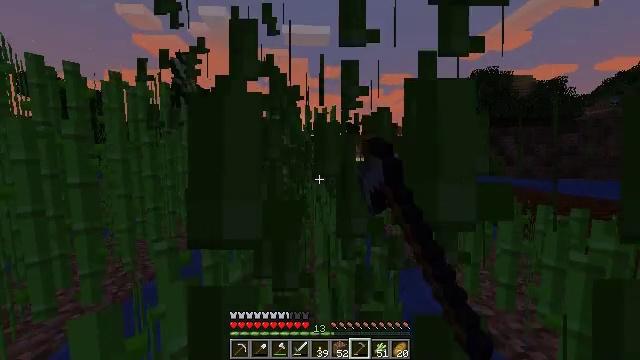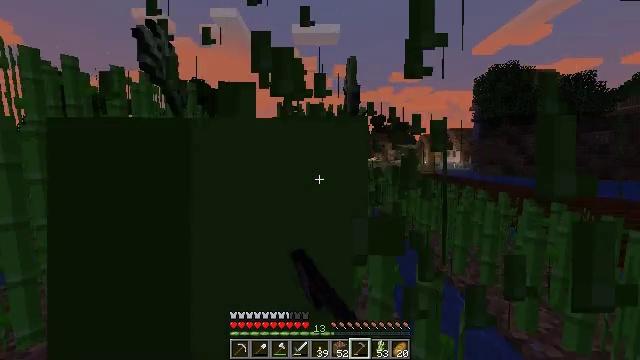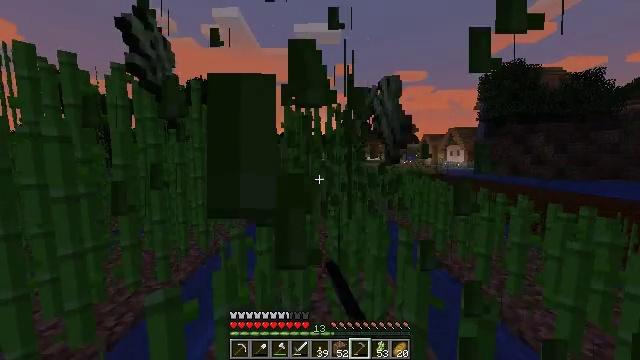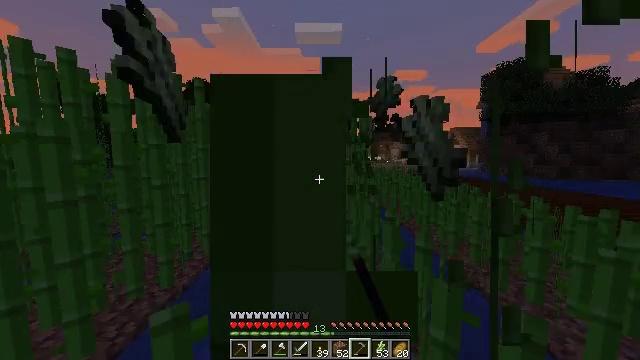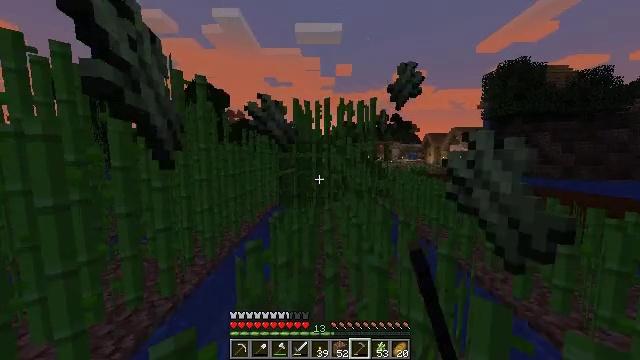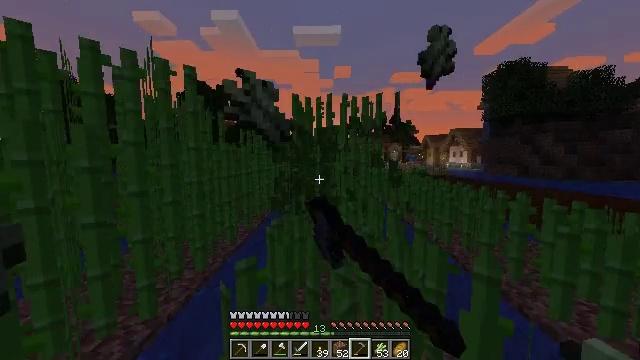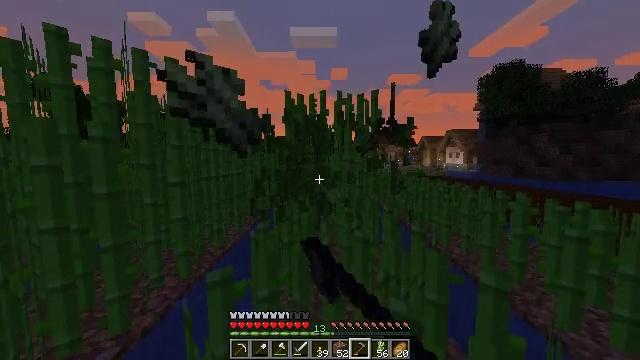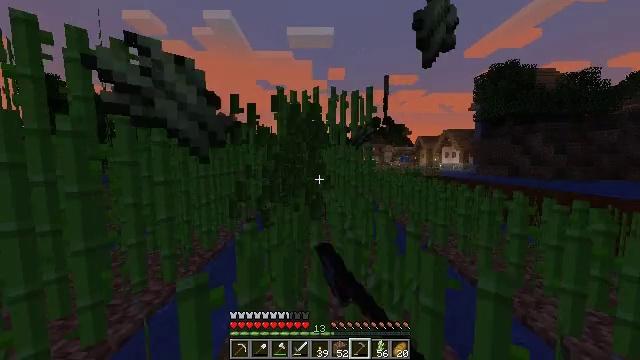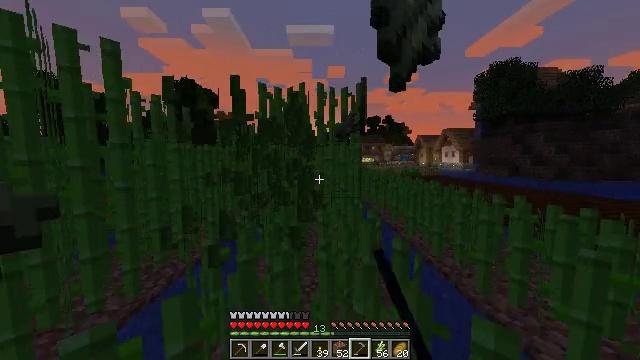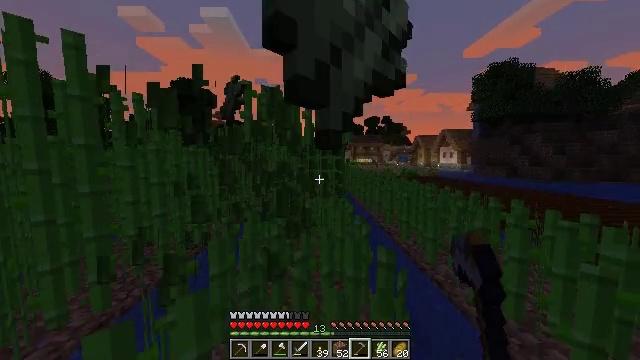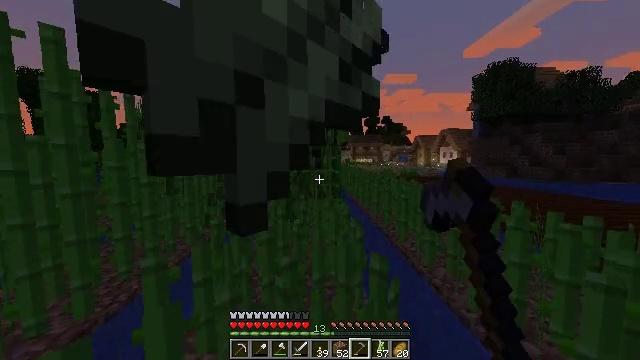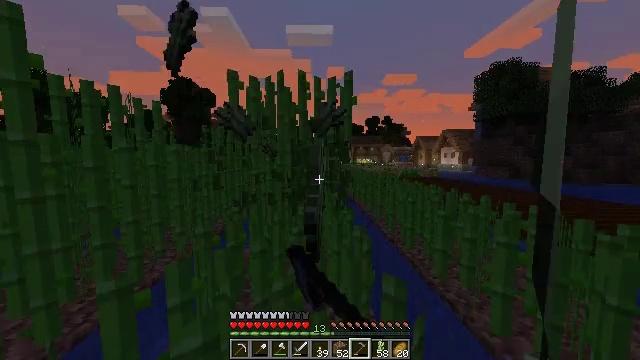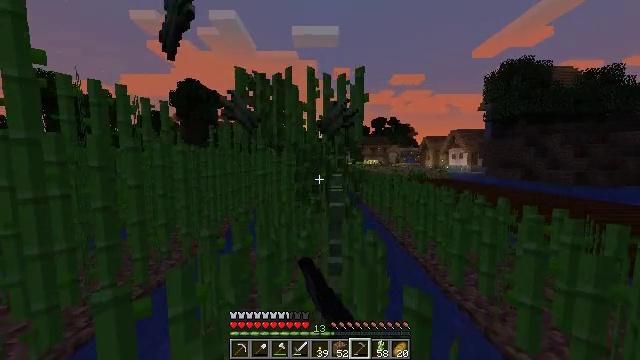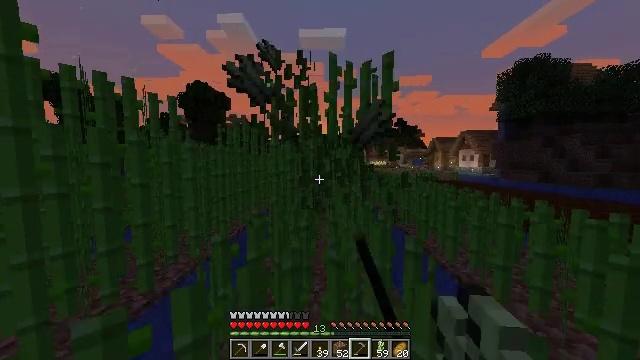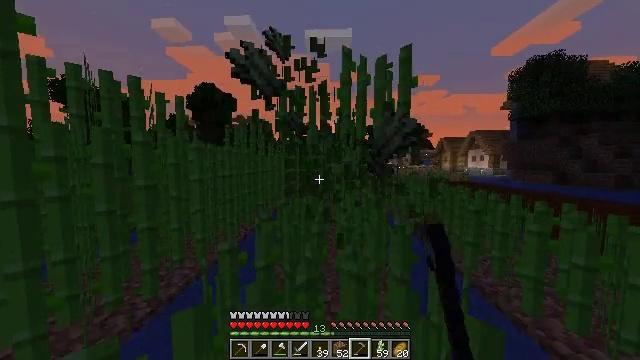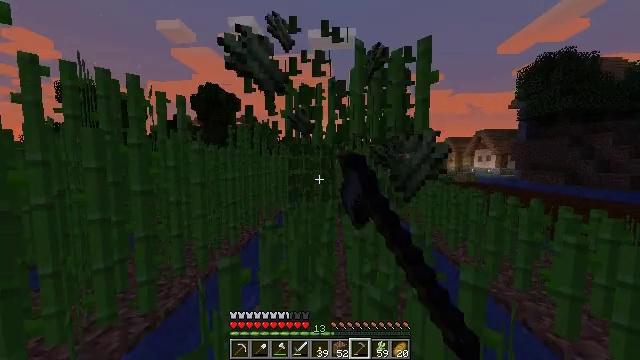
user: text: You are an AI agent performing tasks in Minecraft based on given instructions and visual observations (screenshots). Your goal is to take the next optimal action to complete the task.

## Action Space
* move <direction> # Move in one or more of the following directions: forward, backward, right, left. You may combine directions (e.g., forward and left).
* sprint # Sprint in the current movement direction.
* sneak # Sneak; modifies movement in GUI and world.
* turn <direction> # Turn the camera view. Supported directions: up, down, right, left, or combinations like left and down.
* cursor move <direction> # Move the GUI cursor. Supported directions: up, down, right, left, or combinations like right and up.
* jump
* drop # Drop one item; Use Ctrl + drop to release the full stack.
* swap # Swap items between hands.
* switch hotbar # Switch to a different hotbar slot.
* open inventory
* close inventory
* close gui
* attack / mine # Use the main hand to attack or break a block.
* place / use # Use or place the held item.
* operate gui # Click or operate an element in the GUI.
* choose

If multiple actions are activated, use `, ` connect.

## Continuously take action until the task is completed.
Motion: motion action
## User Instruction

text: Cut down the sugar cane stalks.
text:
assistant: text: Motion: move forward and move left, sprint, turn left, attack / mine
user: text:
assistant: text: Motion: move forward and move left, sprint, attack / mine
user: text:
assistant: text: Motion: move forward and move left, sprint, attack / mine
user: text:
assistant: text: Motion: move forward, sprint, attack / mine
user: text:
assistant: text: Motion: move forward and move right, sprint, attack / mine
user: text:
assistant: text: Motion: move forward and move right, sprint, attack / mine
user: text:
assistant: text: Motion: move forward and move right, sprint, attack / mine
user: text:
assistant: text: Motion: move forward and move right, sprint, attack / mine
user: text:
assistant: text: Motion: move forward and move right, sprint, attack / mine
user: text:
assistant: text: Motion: move forward and move left, sprint, attack / mine
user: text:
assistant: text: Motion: move forward and move left, sprint, attack / mine
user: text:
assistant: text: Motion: move forward and move left, sprint, turn left, attack / mine
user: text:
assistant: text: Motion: move forward and move left, sprint, turn left, attack / mine
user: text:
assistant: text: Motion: move forward, sprint, turn left, attack / mine
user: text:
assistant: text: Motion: move forward, sprint, attack / mine
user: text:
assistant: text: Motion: move forward, sprint, attack / mine
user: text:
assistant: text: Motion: move forward, sprint, attack / mine
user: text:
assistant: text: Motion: move forward and move right, sprint, turn right, attack / mine
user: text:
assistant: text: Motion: move forward and move right, sprint, turn right, attack / mine
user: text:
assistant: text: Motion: move forward and move right, sprint, turn right, attack / mine
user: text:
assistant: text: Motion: move forward, sprint, attack / mine
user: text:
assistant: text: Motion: move forward and move left, sprint, attack / mine
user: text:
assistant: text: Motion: move forward and move left, sprint, turn left, attack / mine
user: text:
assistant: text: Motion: move forward and move left, sprint, turn left, attack / mine
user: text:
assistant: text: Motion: move forward and move left, sprint, turn left, attack / mine
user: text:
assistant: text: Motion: move forward, sprint, attack / mine
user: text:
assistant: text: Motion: move forward, sprint, attack / mine
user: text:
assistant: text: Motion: move forward, sprint, turn right, attack / mine
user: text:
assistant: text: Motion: move forward, sprint, turn right, attack / mine
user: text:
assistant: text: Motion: move forward and move right, sprint, turn right, attack / mine